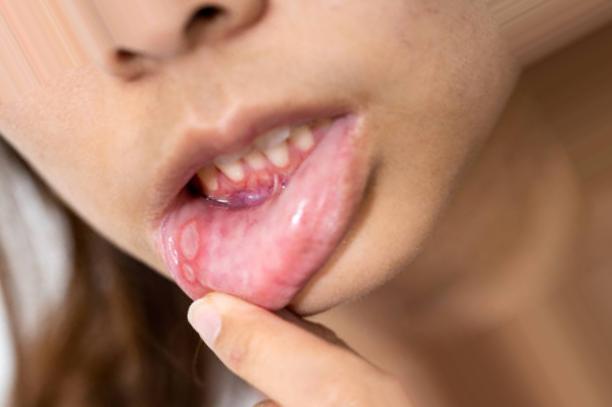
Condition: Mouth Ulcer